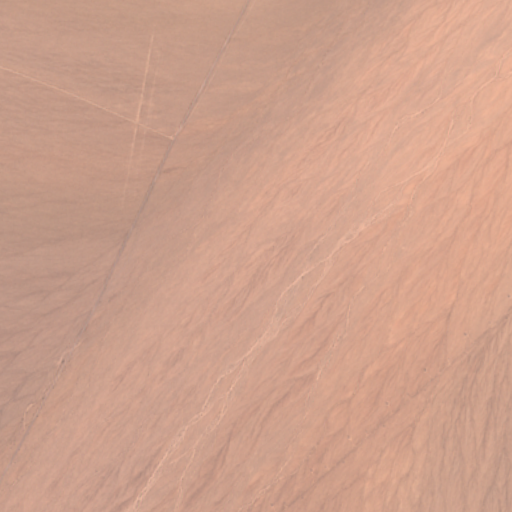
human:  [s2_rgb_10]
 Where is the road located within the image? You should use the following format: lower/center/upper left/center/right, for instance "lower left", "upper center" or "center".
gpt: There is no road in the image.